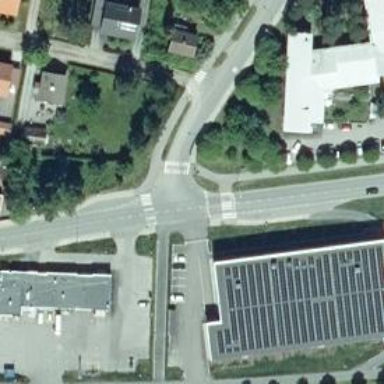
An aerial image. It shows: Crossing on asphalt cycleway.